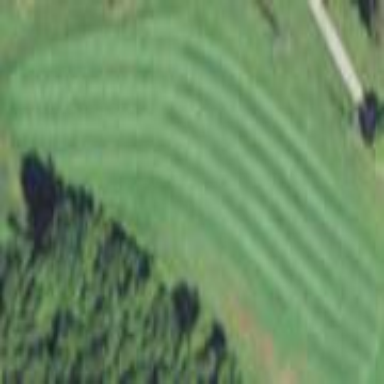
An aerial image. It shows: Lush grass fairway on golf course.